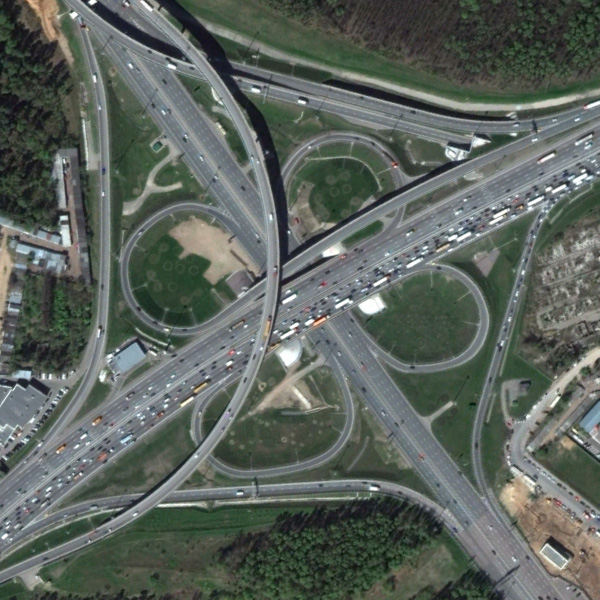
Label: Viaduct